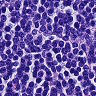
Metastatic tissue present: no